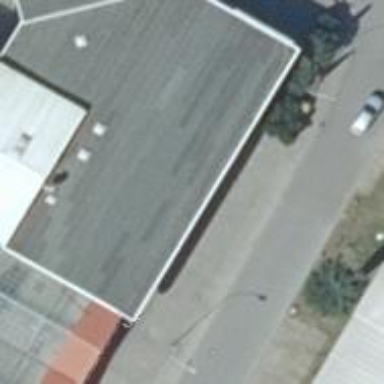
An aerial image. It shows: Part of building.